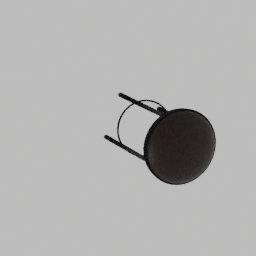
Label: furniture